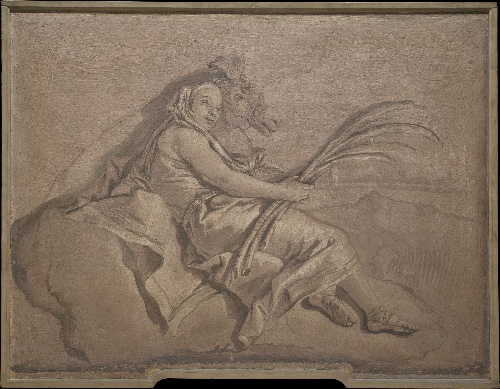
Title: Allegorical Figure Representing Asia
Artist: Giovanni Domenico Tiepolo
Artist bio: Italian, Venice 1727–1804 Venice
Object type: Painting, monochrome overdoor
Classification: Paintings
Medium: Fresco, transferred to canvas
Dimensions: 32 1/4 x 41 3/4 in. (81.9 x 106 cm)
Department: European Paintings
Credit line: Bequest of Grace Rainey Rogers, 1943
Accession year: 1943
Repository: Metropolitan Museum of Art, New York, NY
Tags: Women|Horses|Allegory